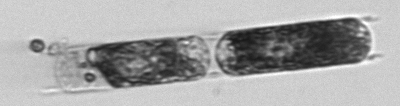
Label: Hemiaulus